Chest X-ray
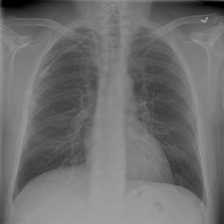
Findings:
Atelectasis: negative
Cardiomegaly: negative
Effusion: negative
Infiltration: negative
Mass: negative
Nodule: negative
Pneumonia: negative
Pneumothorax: negative
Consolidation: negative
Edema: negative
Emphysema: negative
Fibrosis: negative
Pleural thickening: negative
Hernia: negative